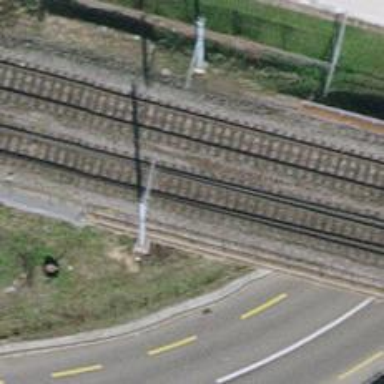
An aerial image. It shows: Railway bridge with electrified contact lines. This bridge is part of railway siding.